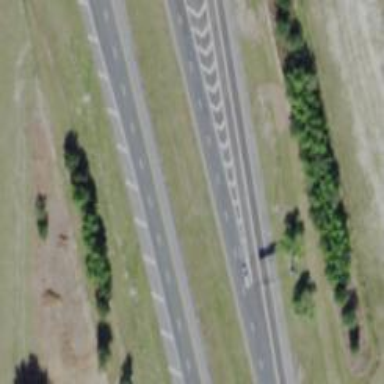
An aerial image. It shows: Asphalt motorway.